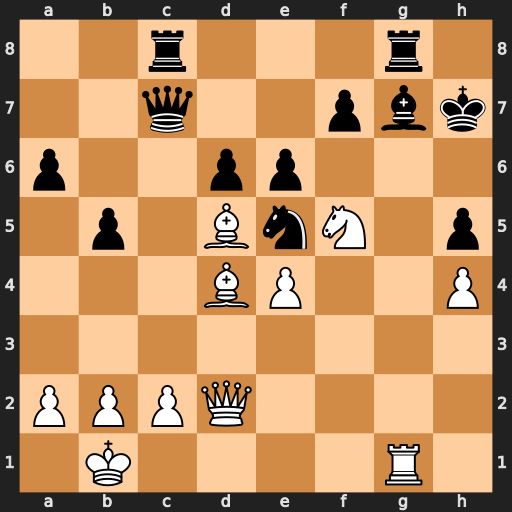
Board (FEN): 2r3r1/2q2pbk/p2pp3/1p1BnN1p/3BP2P/8/PPPQ4/1K4R1
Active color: w
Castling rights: -
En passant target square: -
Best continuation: Rxg7+ Rxg7 Qh6+ Kg8 Qxg7#